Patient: sex M, age 76
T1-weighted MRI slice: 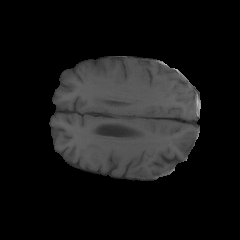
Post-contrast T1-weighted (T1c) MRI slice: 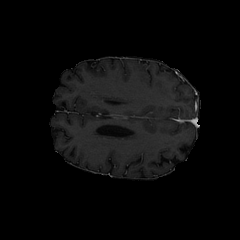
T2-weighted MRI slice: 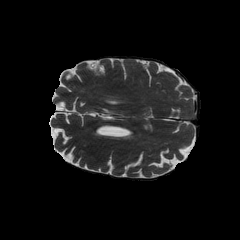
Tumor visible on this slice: no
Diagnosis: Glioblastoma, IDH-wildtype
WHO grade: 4